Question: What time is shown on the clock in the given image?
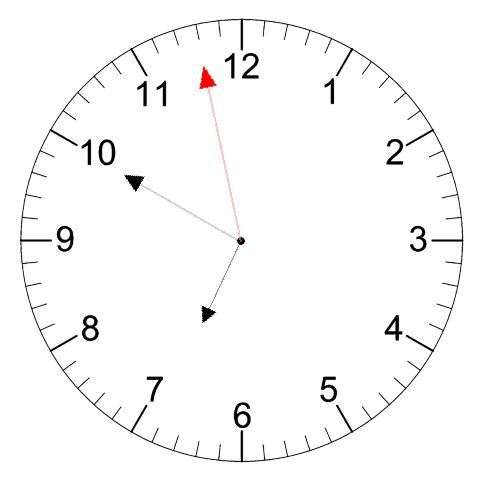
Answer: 06:49:58